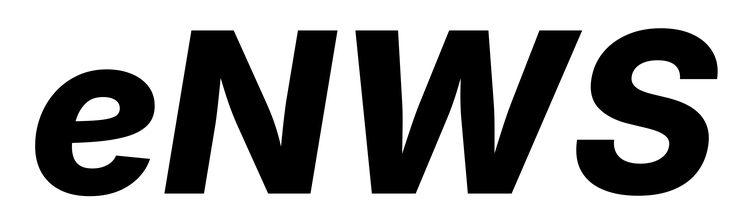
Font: Inter-Italic_ExtraBold_Italic